Question: ## Situation:
- - -
In addition to that, I want to myself that log file every time the script runs.
Somewhere in the bottom of my script I tried this :
'''
mail('email@gmail.com', 'Report', strip_tags($response). PHP_EOL );
'''
The script run all the way to the bottom, I got my log file to generate, I also got a report on my CLI as well, but I receive any email.
## Result :

I am not sure is because I :
- - -
Can someone help clarify this issue ?
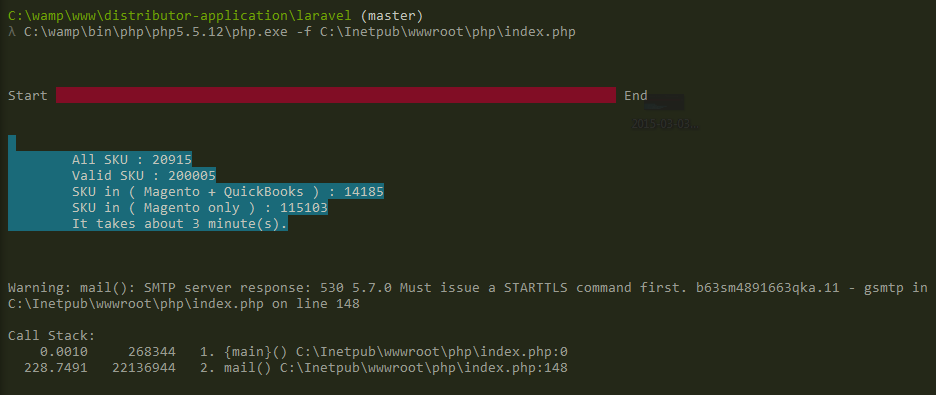
Answer: You need a Mail Server which is configured in the 'PHP.ini' to send your mails.
Here is a short Tutorial:
<URL>
Note that the IIS6 console still needed for the Mail Server, also if you're hosting on >=IIS7.
Also you need to make sure, your Mail Server is acceptet by the Mail Server you want to send this mail to. This is definitve not a trival task. Gmail and GMX for example never accept it, if you didn't have 'Reverse DNS' correctly configured.
If you don't know how, I highly recommend to have a talk to your System Administrator. Mail Server are very hard to setup correctly. It's a task I work around.
But here are the good news, if you do not want to configure your own mail server. It is very simple with an Hosted Email Adress and SMTP, if your using the Open Source Project <URL>:
'''
require 'PHPMailerAutoload.php';
$mail = new PHPMailer;
$mail->isSMTP(); // Set mailer to use SMTP
$mail->Host = 'smtp1.example.com;smtp2.example.com'; // Specify main and backup SMTP servers
$mail->SMTPAuth = true; // Enable SMTP authentication
$mail->Username = 'user@example.com'; // SMTP username
$mail->Password = 'secret'; // SMTP password
$mail->SMTPSecure = 'tls'; // Enable TLS encryption, 'ssl' also accepted
$mail->Port = 587; // TCP port to connect to
//More in the Documentation
'''
It has a powerfull SMTP Class, which helps extreme for login into any SMTP Account (Gmail for example).